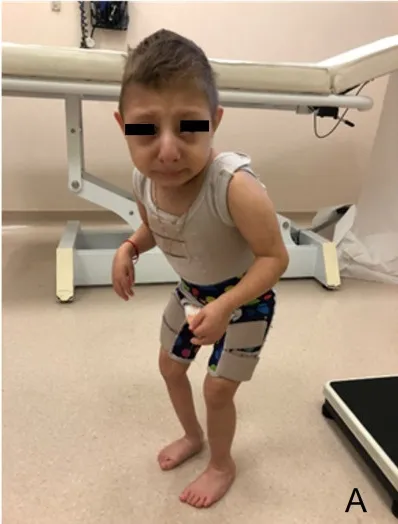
Features of the child with microcephalic osteodysplastic primordial dwarfism type II (MOPDII) at age 7 years. Extreme short stature, arthrogryposis of the hands, and ,the forced posture can be observed.
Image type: medical_photograph (skin_photograph)